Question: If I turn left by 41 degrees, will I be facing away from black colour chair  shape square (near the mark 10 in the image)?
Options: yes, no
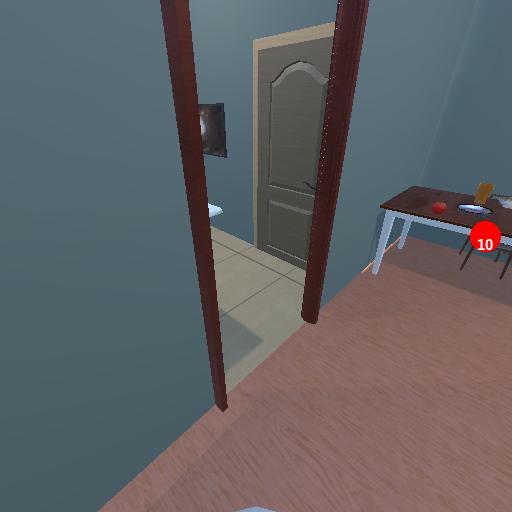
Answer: yes